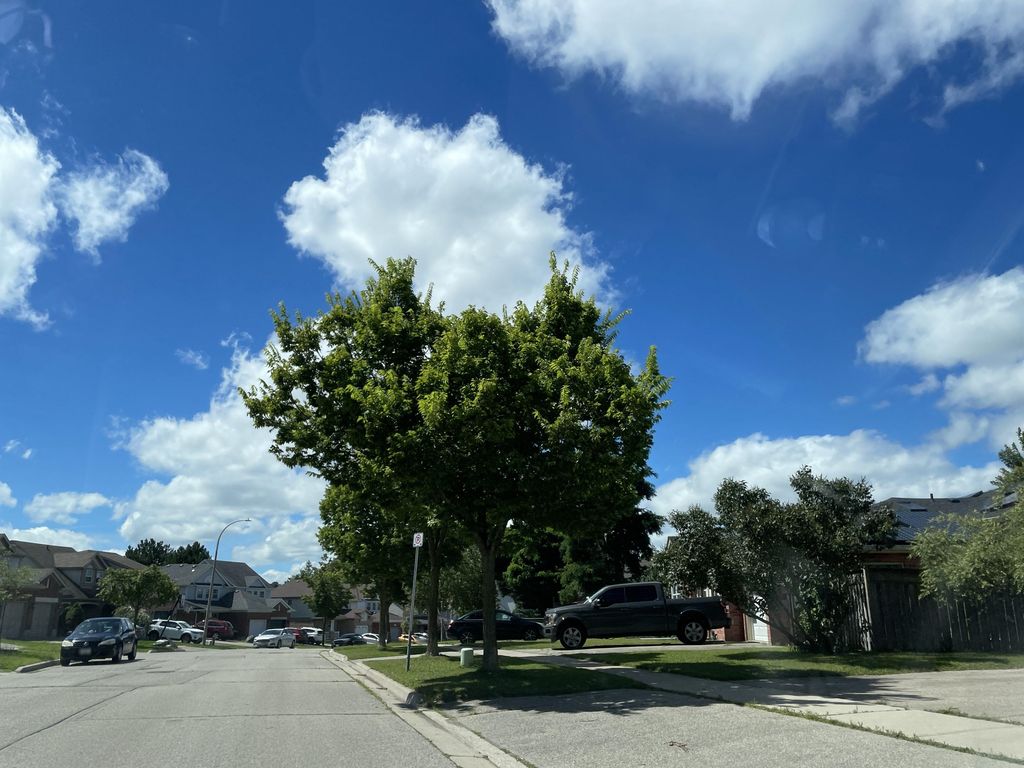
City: kitchener-waterloo